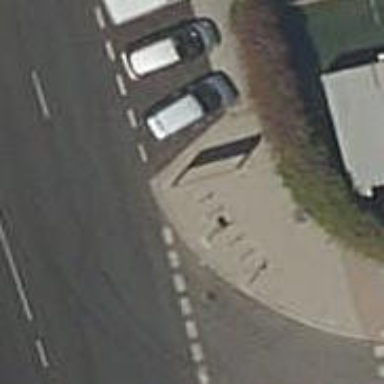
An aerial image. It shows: Bicycle parking area with stands available.